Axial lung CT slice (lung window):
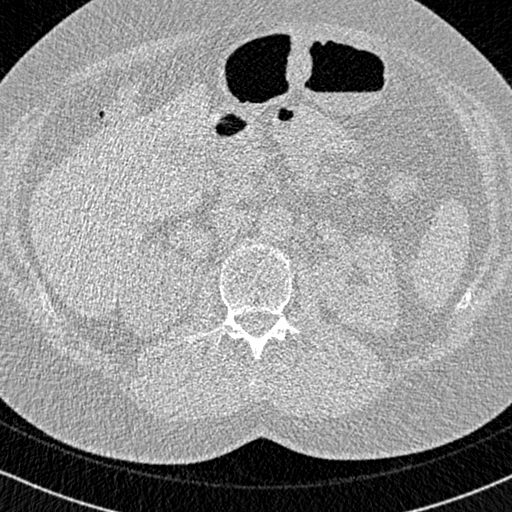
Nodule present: no